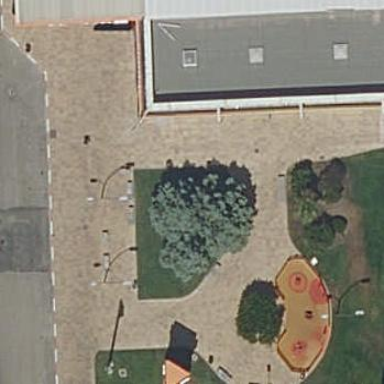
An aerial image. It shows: Garden with kerb barrier.